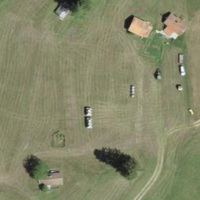
EUNIS habitat code: 24
Species observed at this site:
Primula veris